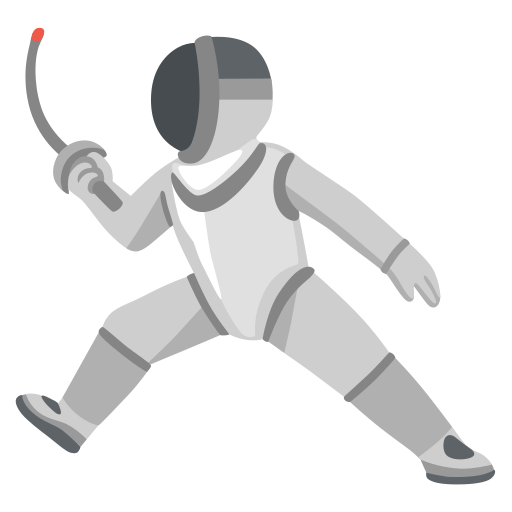
Emoji: 🤺